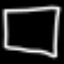
Label: square